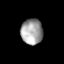
Tissue: prostate
Cell type: T cells
Senescence score: 0.3606
Nuclear area (px): 548
Mean DAPI intensity: 159.923